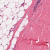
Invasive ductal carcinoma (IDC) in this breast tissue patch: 0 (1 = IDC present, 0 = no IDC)